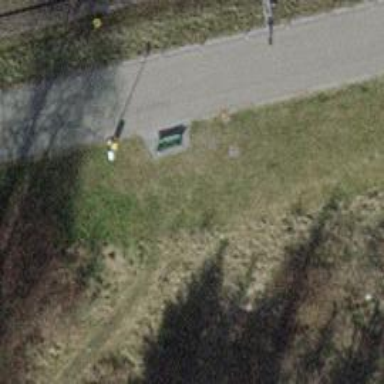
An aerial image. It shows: Bench for seating.